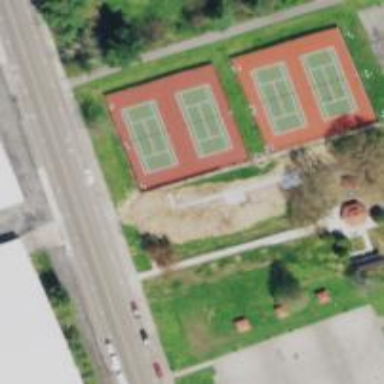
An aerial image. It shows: Tennis court on pitch designated for leisure land.